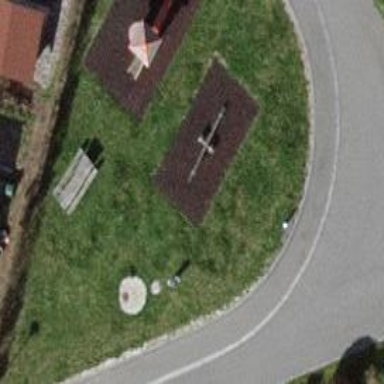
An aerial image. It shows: Seesaw in the playground.